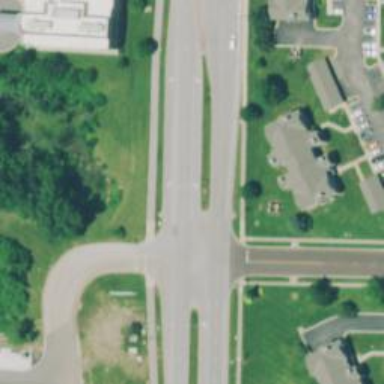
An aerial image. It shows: Dash road marking.